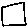
Label: square